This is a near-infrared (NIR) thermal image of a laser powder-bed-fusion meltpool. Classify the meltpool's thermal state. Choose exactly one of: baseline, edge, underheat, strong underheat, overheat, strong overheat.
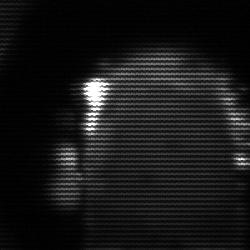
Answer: baseline